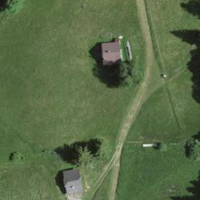
EUNIS habitat code: 25
Species observed at this site:
Juncus tenuis
Geum rivale
Calocoris roseomaculatus
Vaccinium uliginosum
Filipendula ulmaria